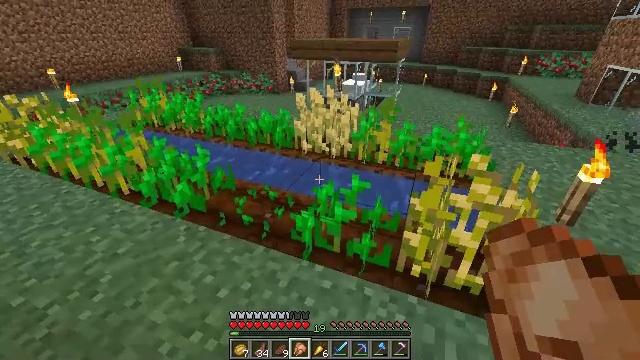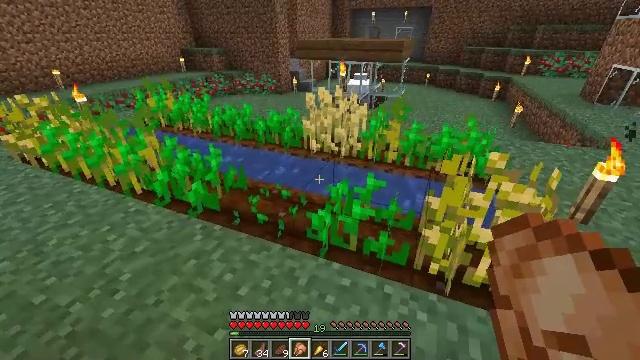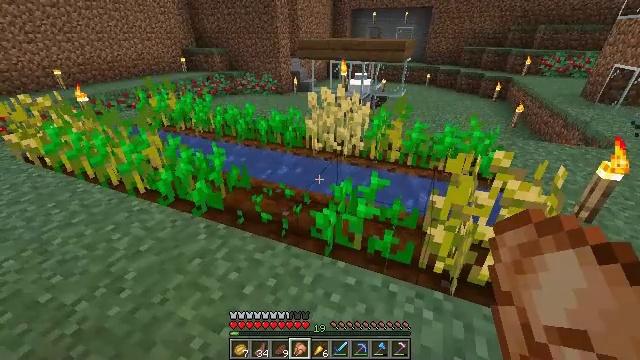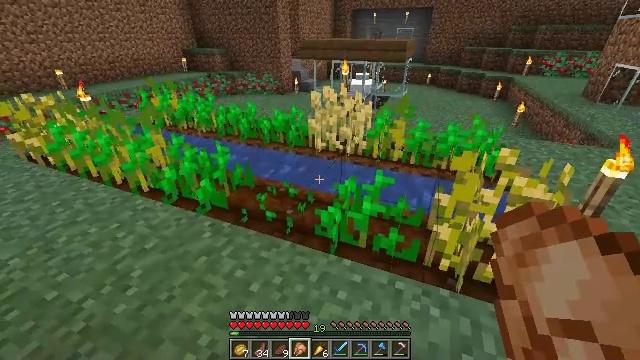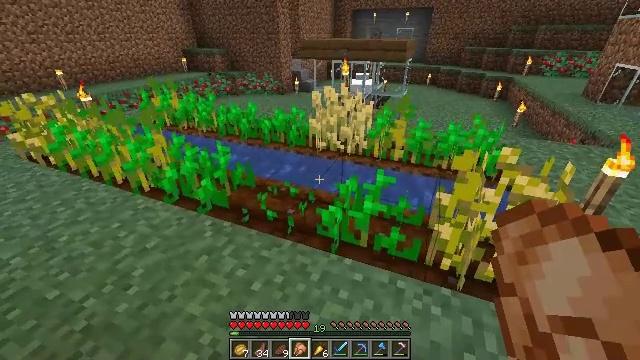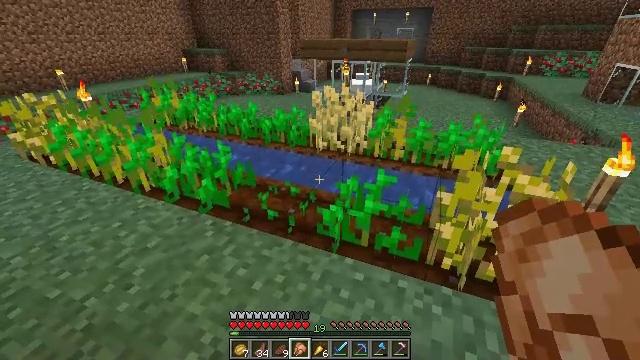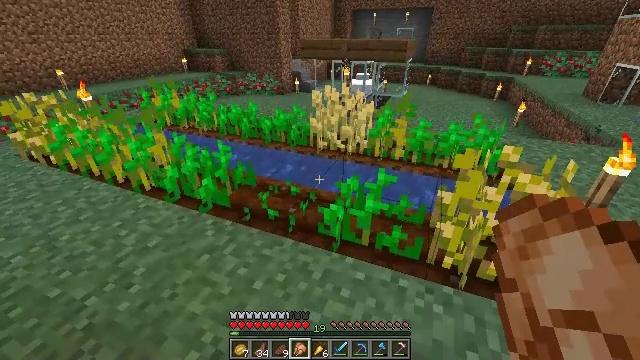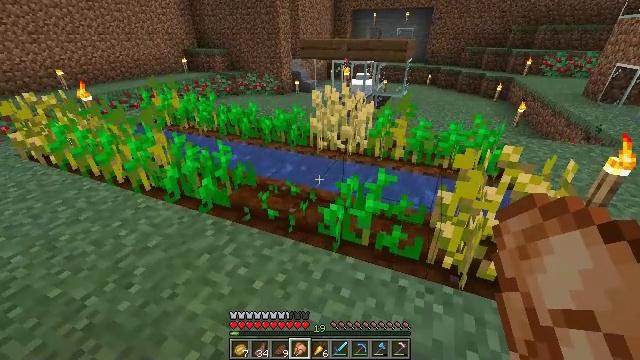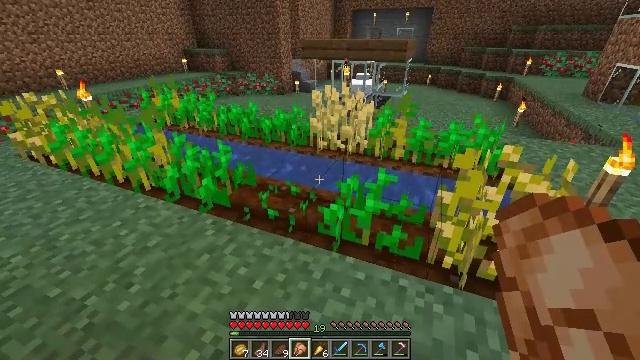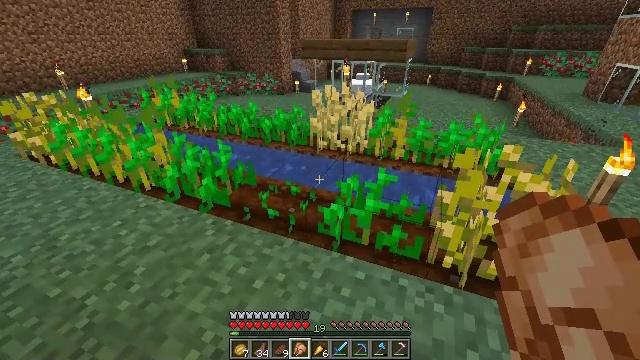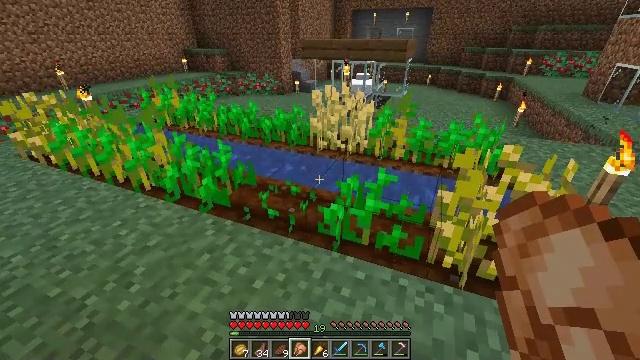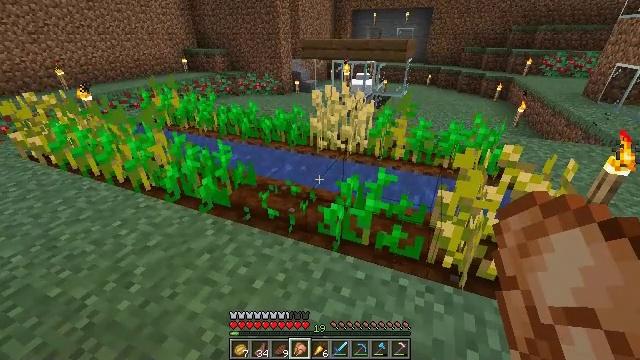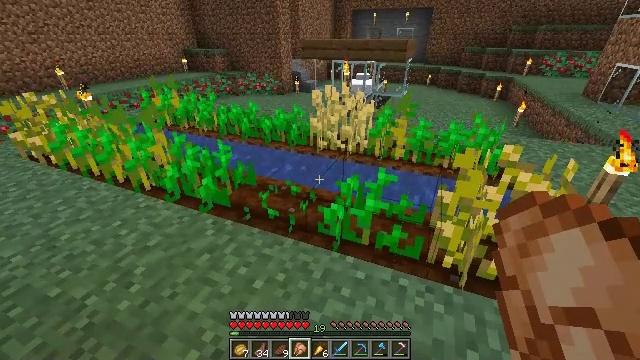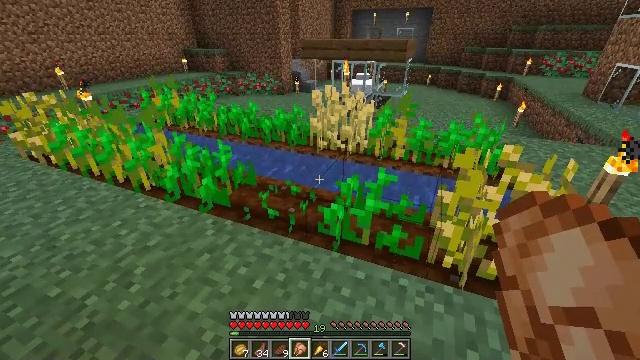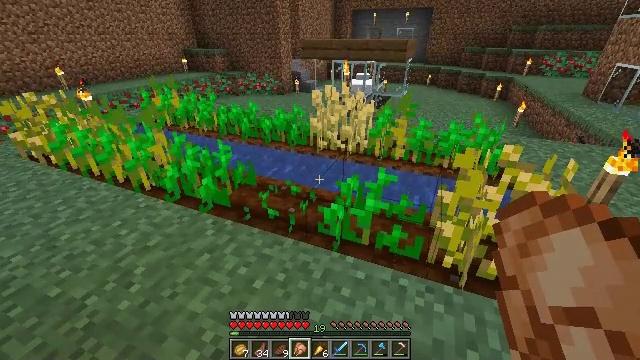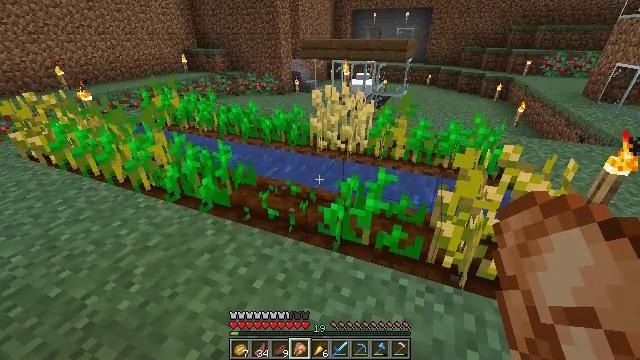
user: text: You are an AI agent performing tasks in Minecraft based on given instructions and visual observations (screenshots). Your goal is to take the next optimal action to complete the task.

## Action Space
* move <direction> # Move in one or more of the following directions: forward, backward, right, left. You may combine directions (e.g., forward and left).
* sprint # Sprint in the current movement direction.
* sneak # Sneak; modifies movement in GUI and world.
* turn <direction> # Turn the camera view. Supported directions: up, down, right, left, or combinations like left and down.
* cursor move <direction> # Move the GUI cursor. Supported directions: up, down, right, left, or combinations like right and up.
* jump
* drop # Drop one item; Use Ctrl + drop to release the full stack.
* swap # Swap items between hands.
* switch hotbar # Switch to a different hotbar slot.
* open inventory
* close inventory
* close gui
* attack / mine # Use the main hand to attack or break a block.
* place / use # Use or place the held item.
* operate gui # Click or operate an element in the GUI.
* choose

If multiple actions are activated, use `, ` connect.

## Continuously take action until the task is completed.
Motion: motion action
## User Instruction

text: Destroy the wheat to collect it.
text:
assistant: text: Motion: no_op
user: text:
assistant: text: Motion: no_op
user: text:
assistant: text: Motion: no_op
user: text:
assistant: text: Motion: no_op
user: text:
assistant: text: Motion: no_op
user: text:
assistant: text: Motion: no_op
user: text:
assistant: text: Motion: no_op
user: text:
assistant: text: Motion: no_op
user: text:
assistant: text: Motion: no_op
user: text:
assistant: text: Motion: no_op
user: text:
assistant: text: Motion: no_op
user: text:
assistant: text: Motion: no_op
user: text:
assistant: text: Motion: no_op
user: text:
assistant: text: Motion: no_op
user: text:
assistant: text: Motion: no_op
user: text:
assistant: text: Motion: no_op
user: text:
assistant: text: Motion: turn left
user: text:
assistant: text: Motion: turn left
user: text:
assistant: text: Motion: move forward, turn left
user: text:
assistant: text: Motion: move forward, turn left and up
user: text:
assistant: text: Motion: move forward, turn left and up
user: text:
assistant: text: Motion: move forward
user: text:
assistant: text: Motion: move forward
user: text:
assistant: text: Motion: move forward, sprint
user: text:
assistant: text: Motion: move forward, sprint
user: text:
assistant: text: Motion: move forward, sprint
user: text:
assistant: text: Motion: move forward, sprint
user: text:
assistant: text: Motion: move forward
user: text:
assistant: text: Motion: move forward
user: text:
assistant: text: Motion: move forward